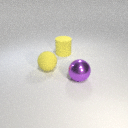
large yellow rubber cylinder to the left of large purple metal sphere